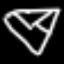
Label: diamond